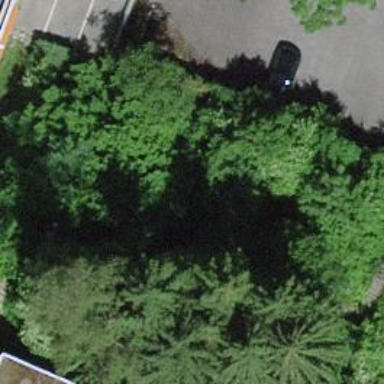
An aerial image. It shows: Garage building.